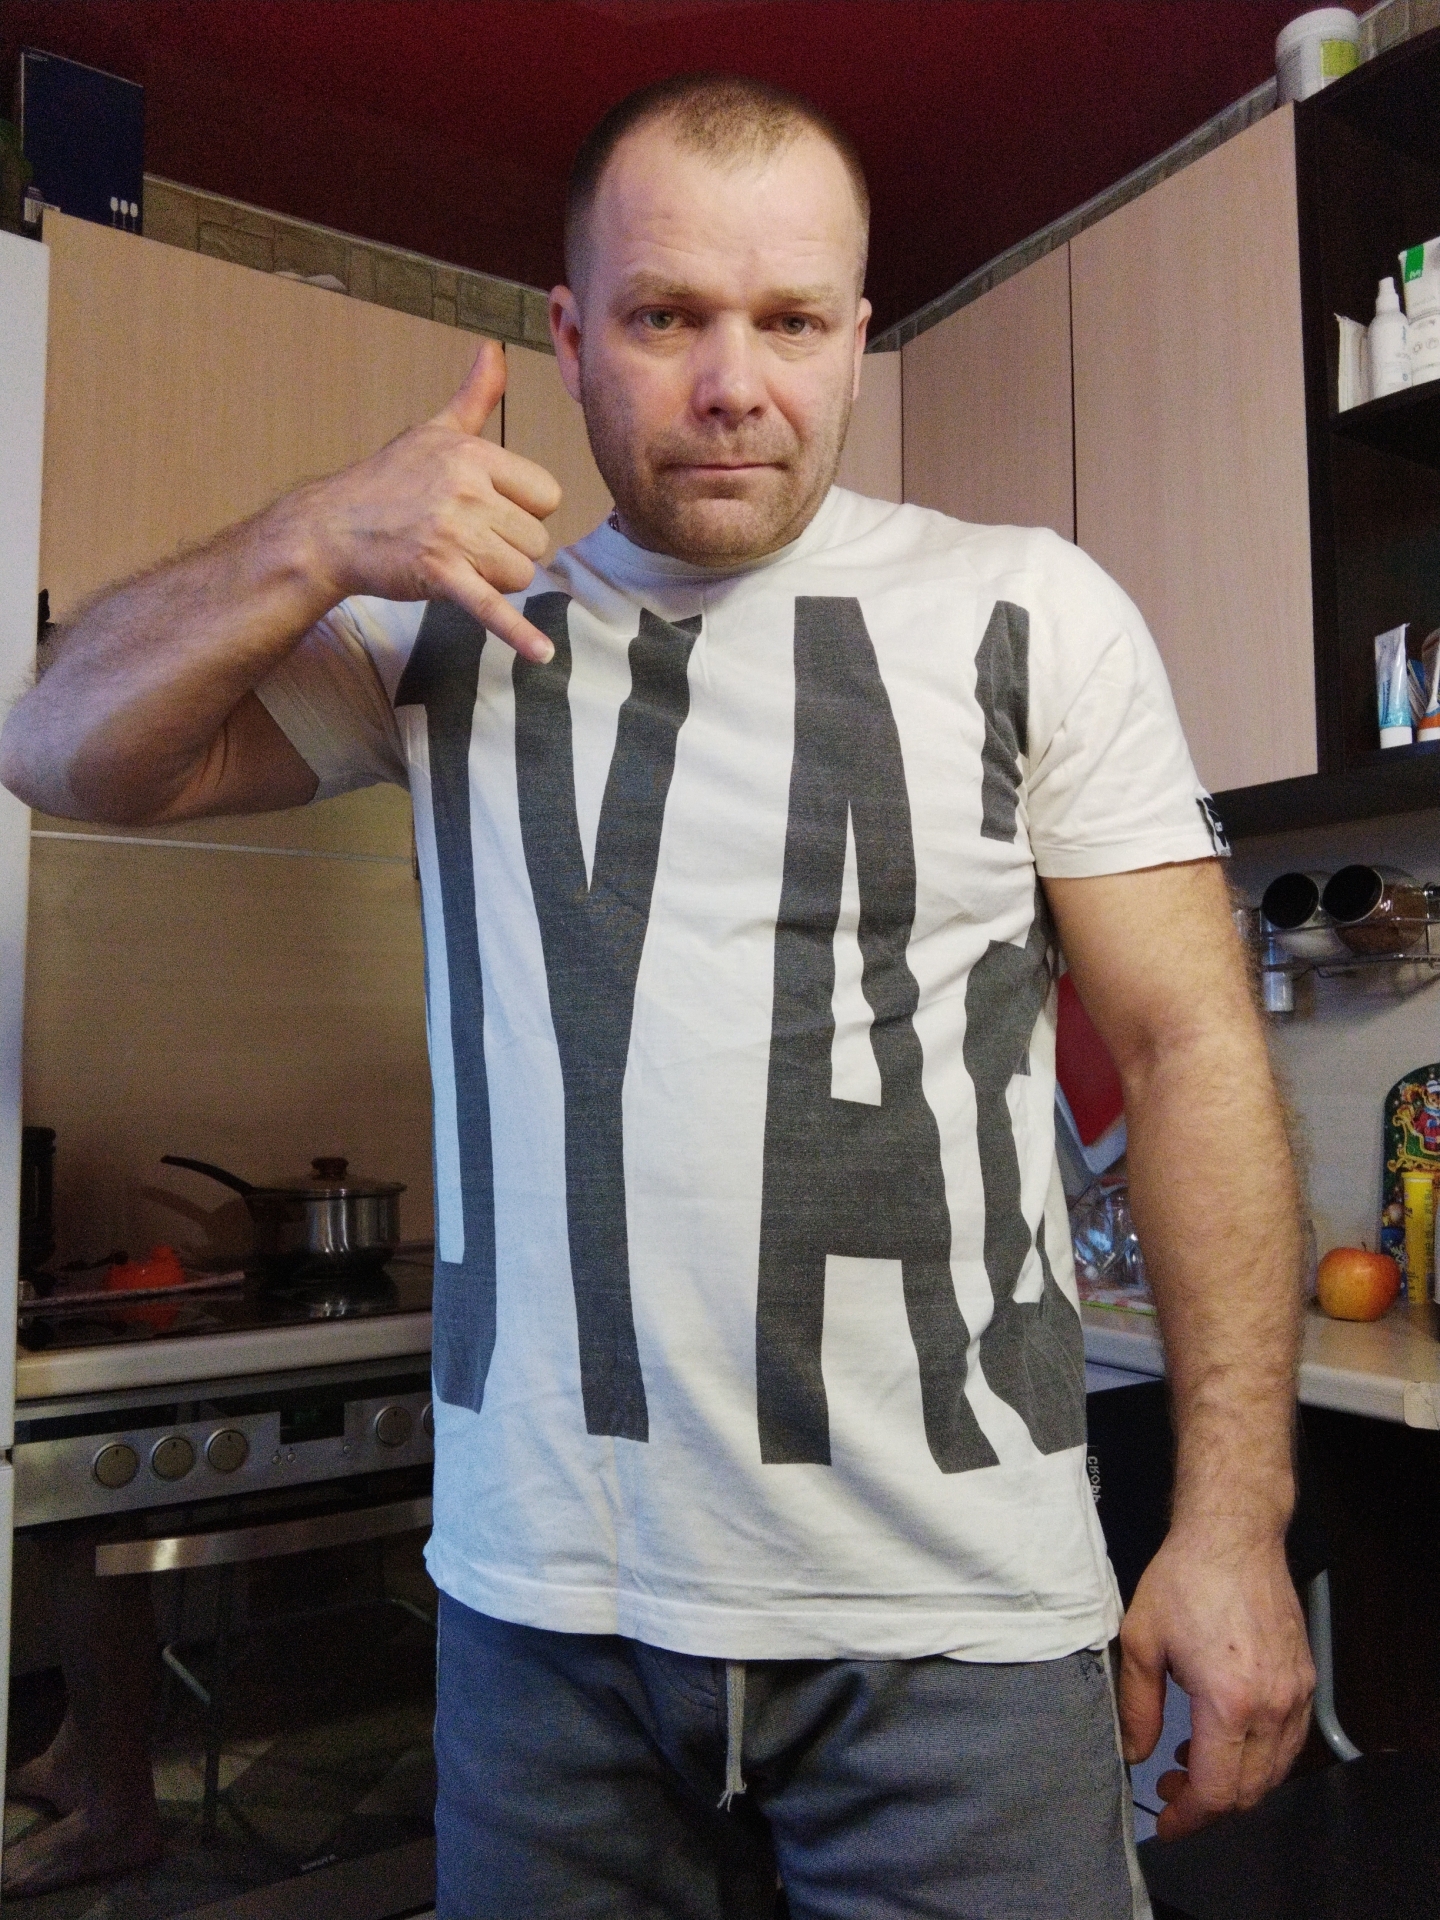
Label: noise